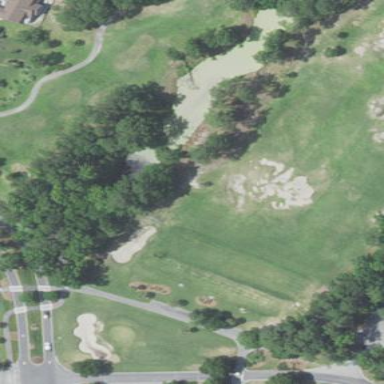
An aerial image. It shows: Scenic view of water hazard on golf course. The natural water feature adds beauty to the landscape.